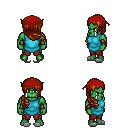
a pixel art fantasy rpg character, male body template, orc, green skin, teal tunic, red pants, brunette right-swept hairstyle, red bandana, cloth bracers, white slippers, four views (front, back, left, right), 2x2 character sprite sheet, small pixel art, hard edges, no anti-aliasing